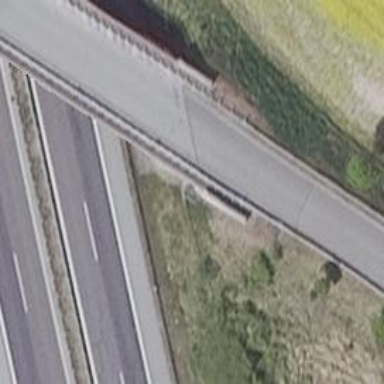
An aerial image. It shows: Bridge over unclassified asphalt road with grade1 tracktype.